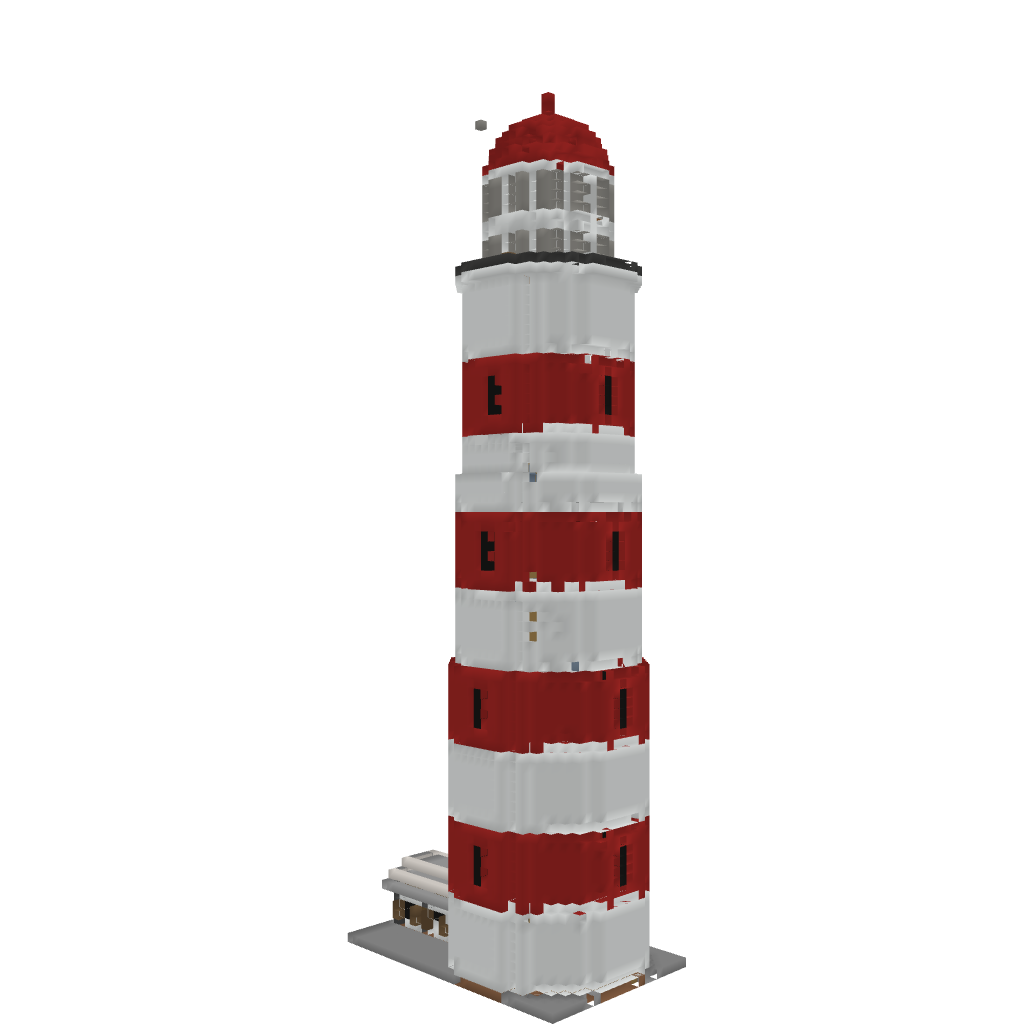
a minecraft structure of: Light House